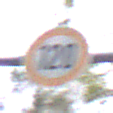
Verkehrszeichen: Geschwindigkeit120
Umgebung: Outdoor, Nature
Tageszeit: Midday
Wetter: Overcast
Licht: Natural
Jahreszeit: Autumn
Kontrast: LowContrast